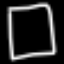
Label: square